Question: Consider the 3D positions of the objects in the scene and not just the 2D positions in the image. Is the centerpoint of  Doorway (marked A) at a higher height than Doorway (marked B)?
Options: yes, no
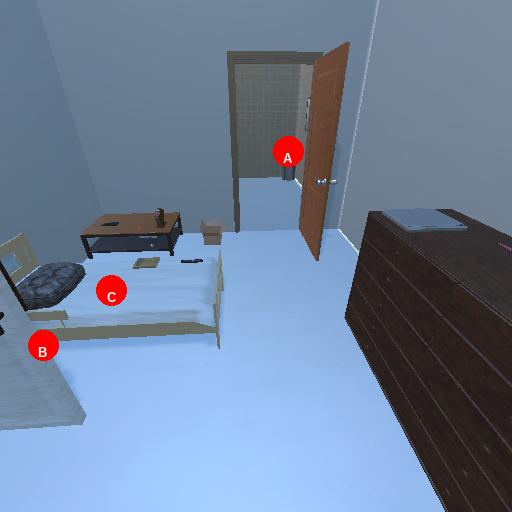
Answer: yes